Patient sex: F
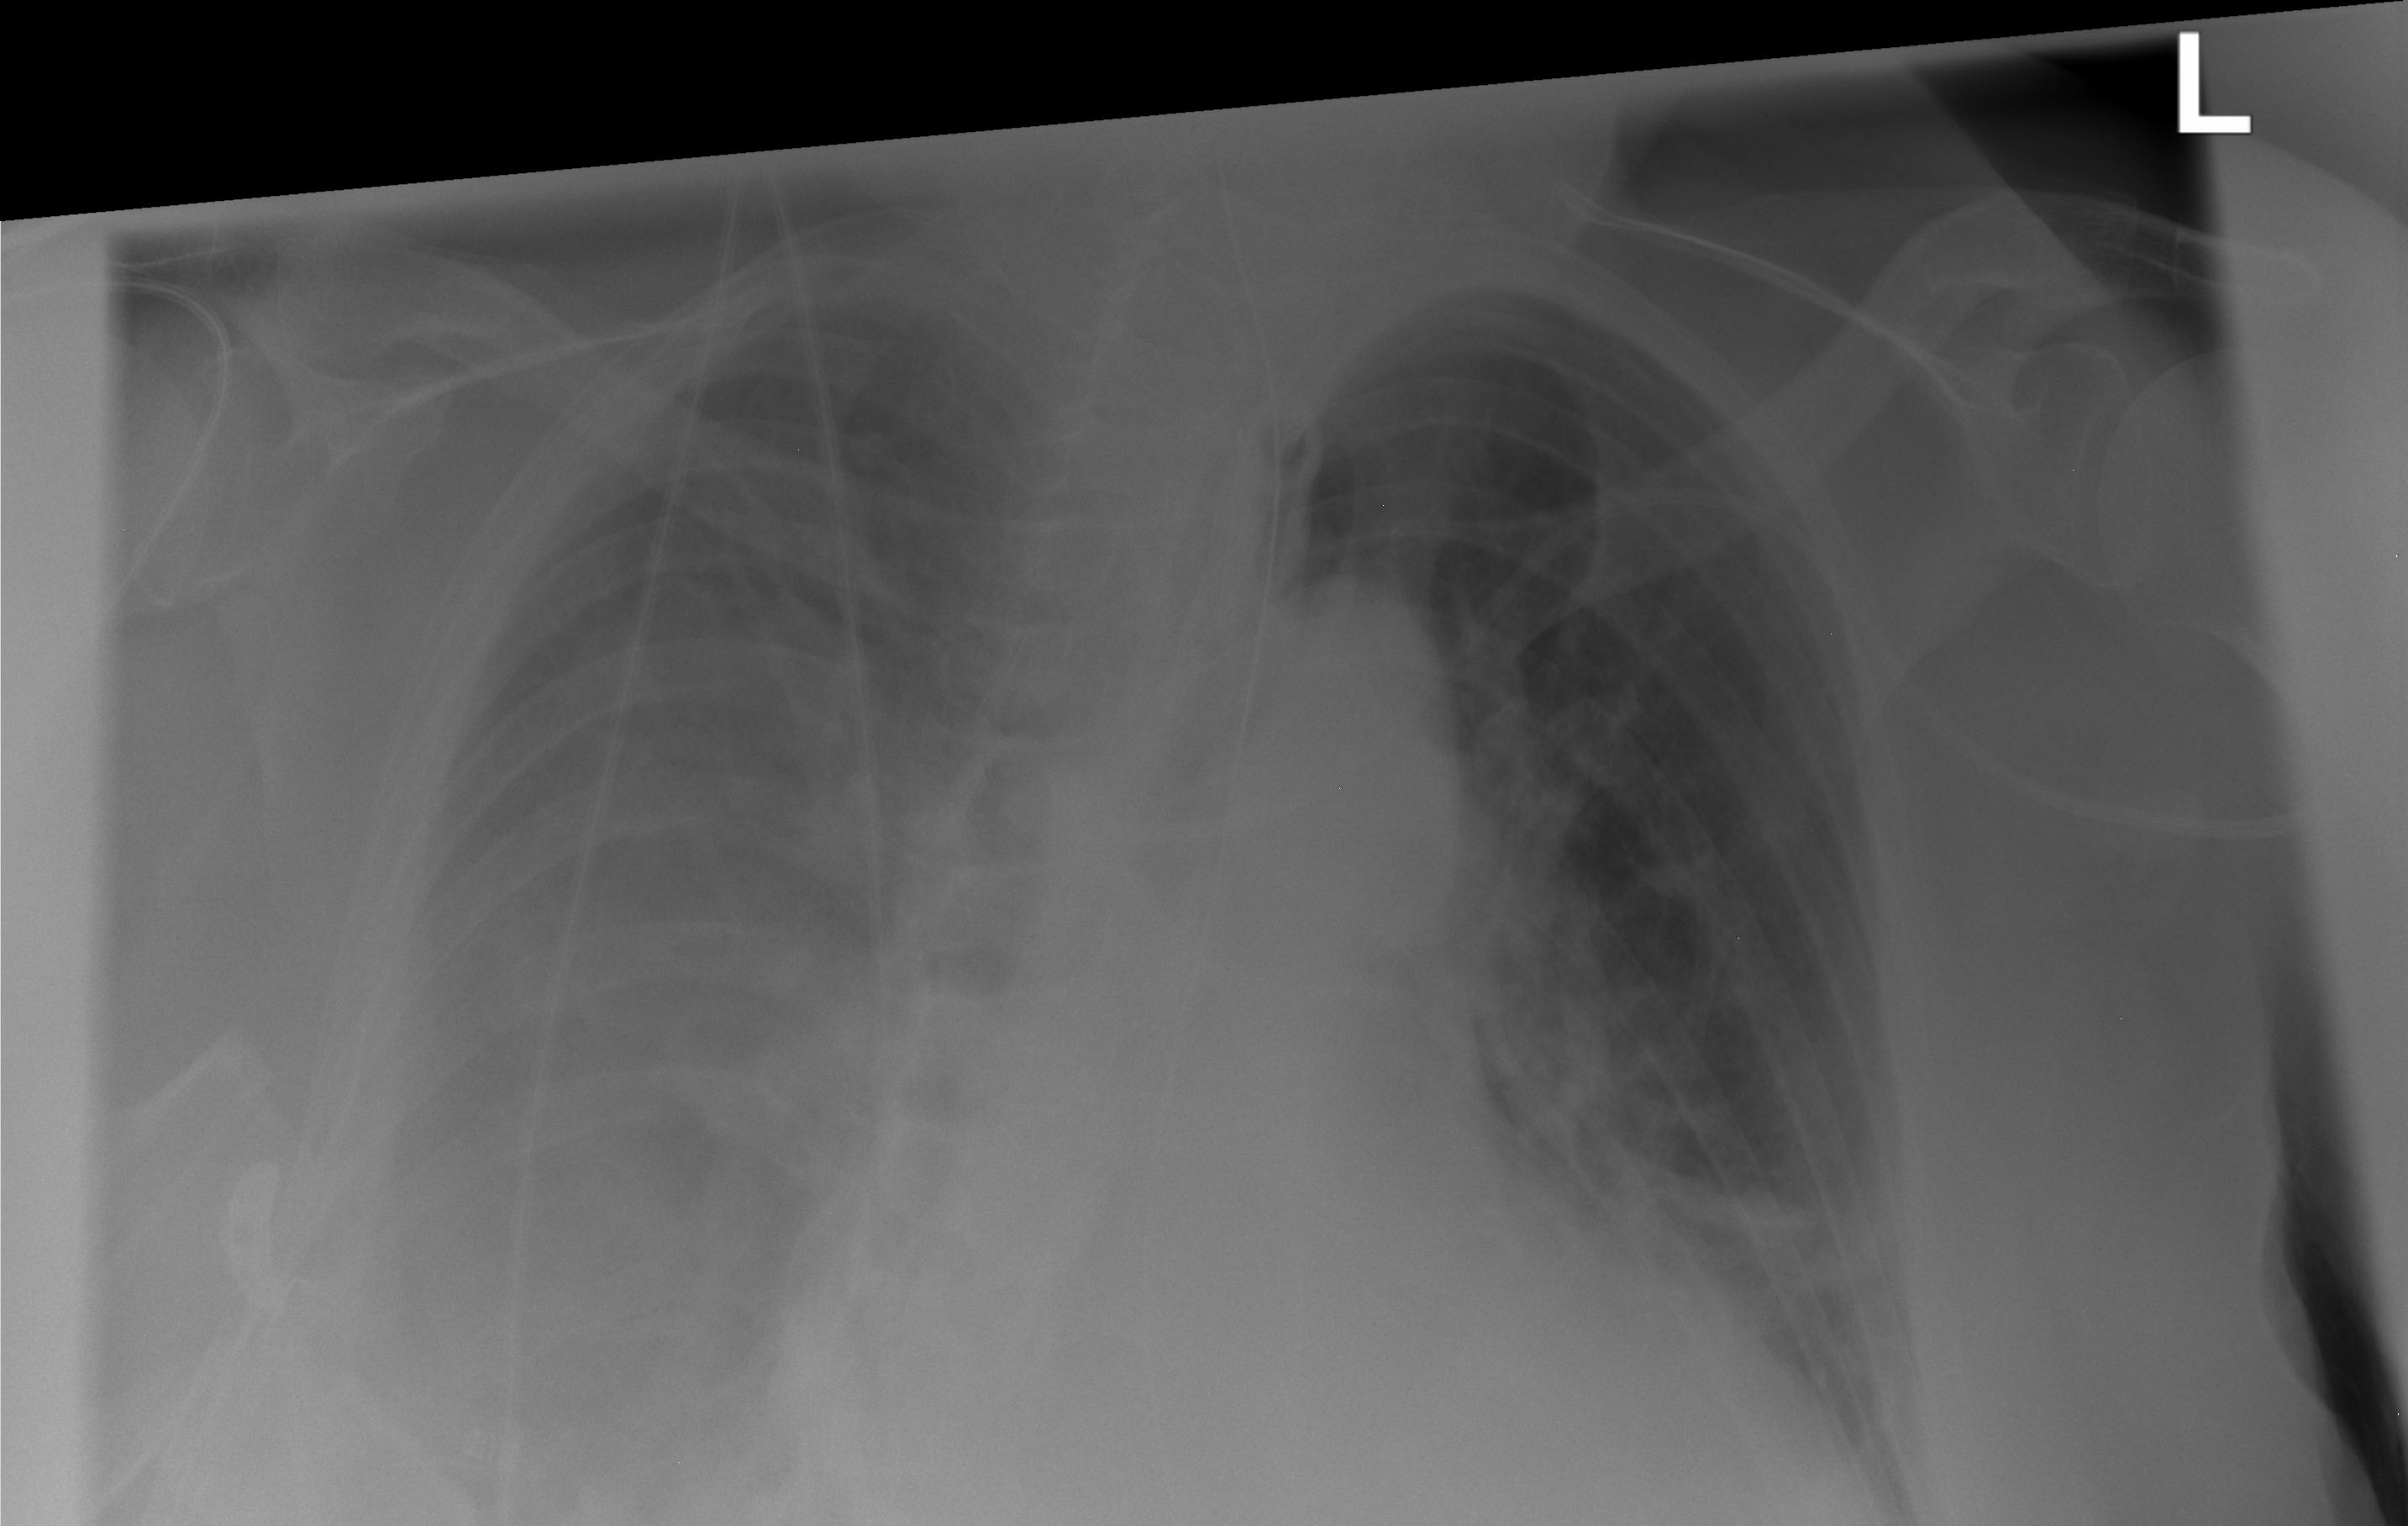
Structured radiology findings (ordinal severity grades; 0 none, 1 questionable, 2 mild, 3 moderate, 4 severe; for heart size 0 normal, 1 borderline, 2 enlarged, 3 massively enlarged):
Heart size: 2
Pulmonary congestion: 0
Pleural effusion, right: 2
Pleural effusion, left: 1
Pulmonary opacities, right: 2
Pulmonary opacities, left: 2
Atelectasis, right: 2
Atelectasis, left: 2